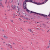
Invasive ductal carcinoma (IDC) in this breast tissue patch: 0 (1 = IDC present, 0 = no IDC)